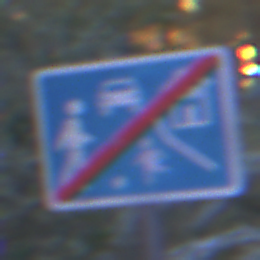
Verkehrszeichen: EndeVerkehrsberuhigterBereich
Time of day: Night
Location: Outdoor (Suburban)
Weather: PartlyCloudy
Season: NotSpecified
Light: Artificial